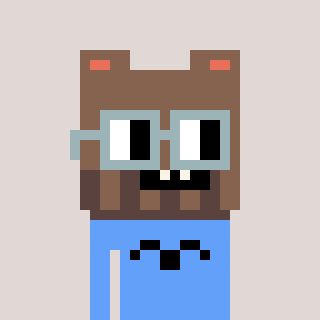
a pixel art character with square dark gray glasses, a bear-shaped head and a blue-colored body on a warm background